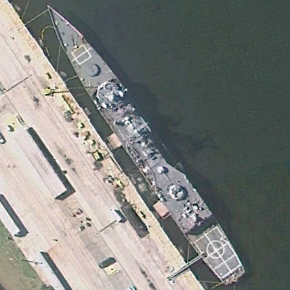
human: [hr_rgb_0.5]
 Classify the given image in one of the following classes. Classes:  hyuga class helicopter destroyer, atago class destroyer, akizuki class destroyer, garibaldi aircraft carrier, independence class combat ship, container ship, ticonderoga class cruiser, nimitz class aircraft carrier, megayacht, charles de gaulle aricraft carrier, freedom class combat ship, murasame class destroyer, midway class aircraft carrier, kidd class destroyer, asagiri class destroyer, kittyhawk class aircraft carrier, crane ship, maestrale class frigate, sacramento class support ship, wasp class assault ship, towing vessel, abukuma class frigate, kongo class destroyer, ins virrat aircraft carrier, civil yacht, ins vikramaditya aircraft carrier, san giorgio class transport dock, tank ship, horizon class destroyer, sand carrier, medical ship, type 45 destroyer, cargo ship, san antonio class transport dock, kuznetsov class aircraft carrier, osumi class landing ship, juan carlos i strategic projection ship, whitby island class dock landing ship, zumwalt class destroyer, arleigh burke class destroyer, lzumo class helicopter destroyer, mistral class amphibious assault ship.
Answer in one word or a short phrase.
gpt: Ticonderoga class cruiser